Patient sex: F
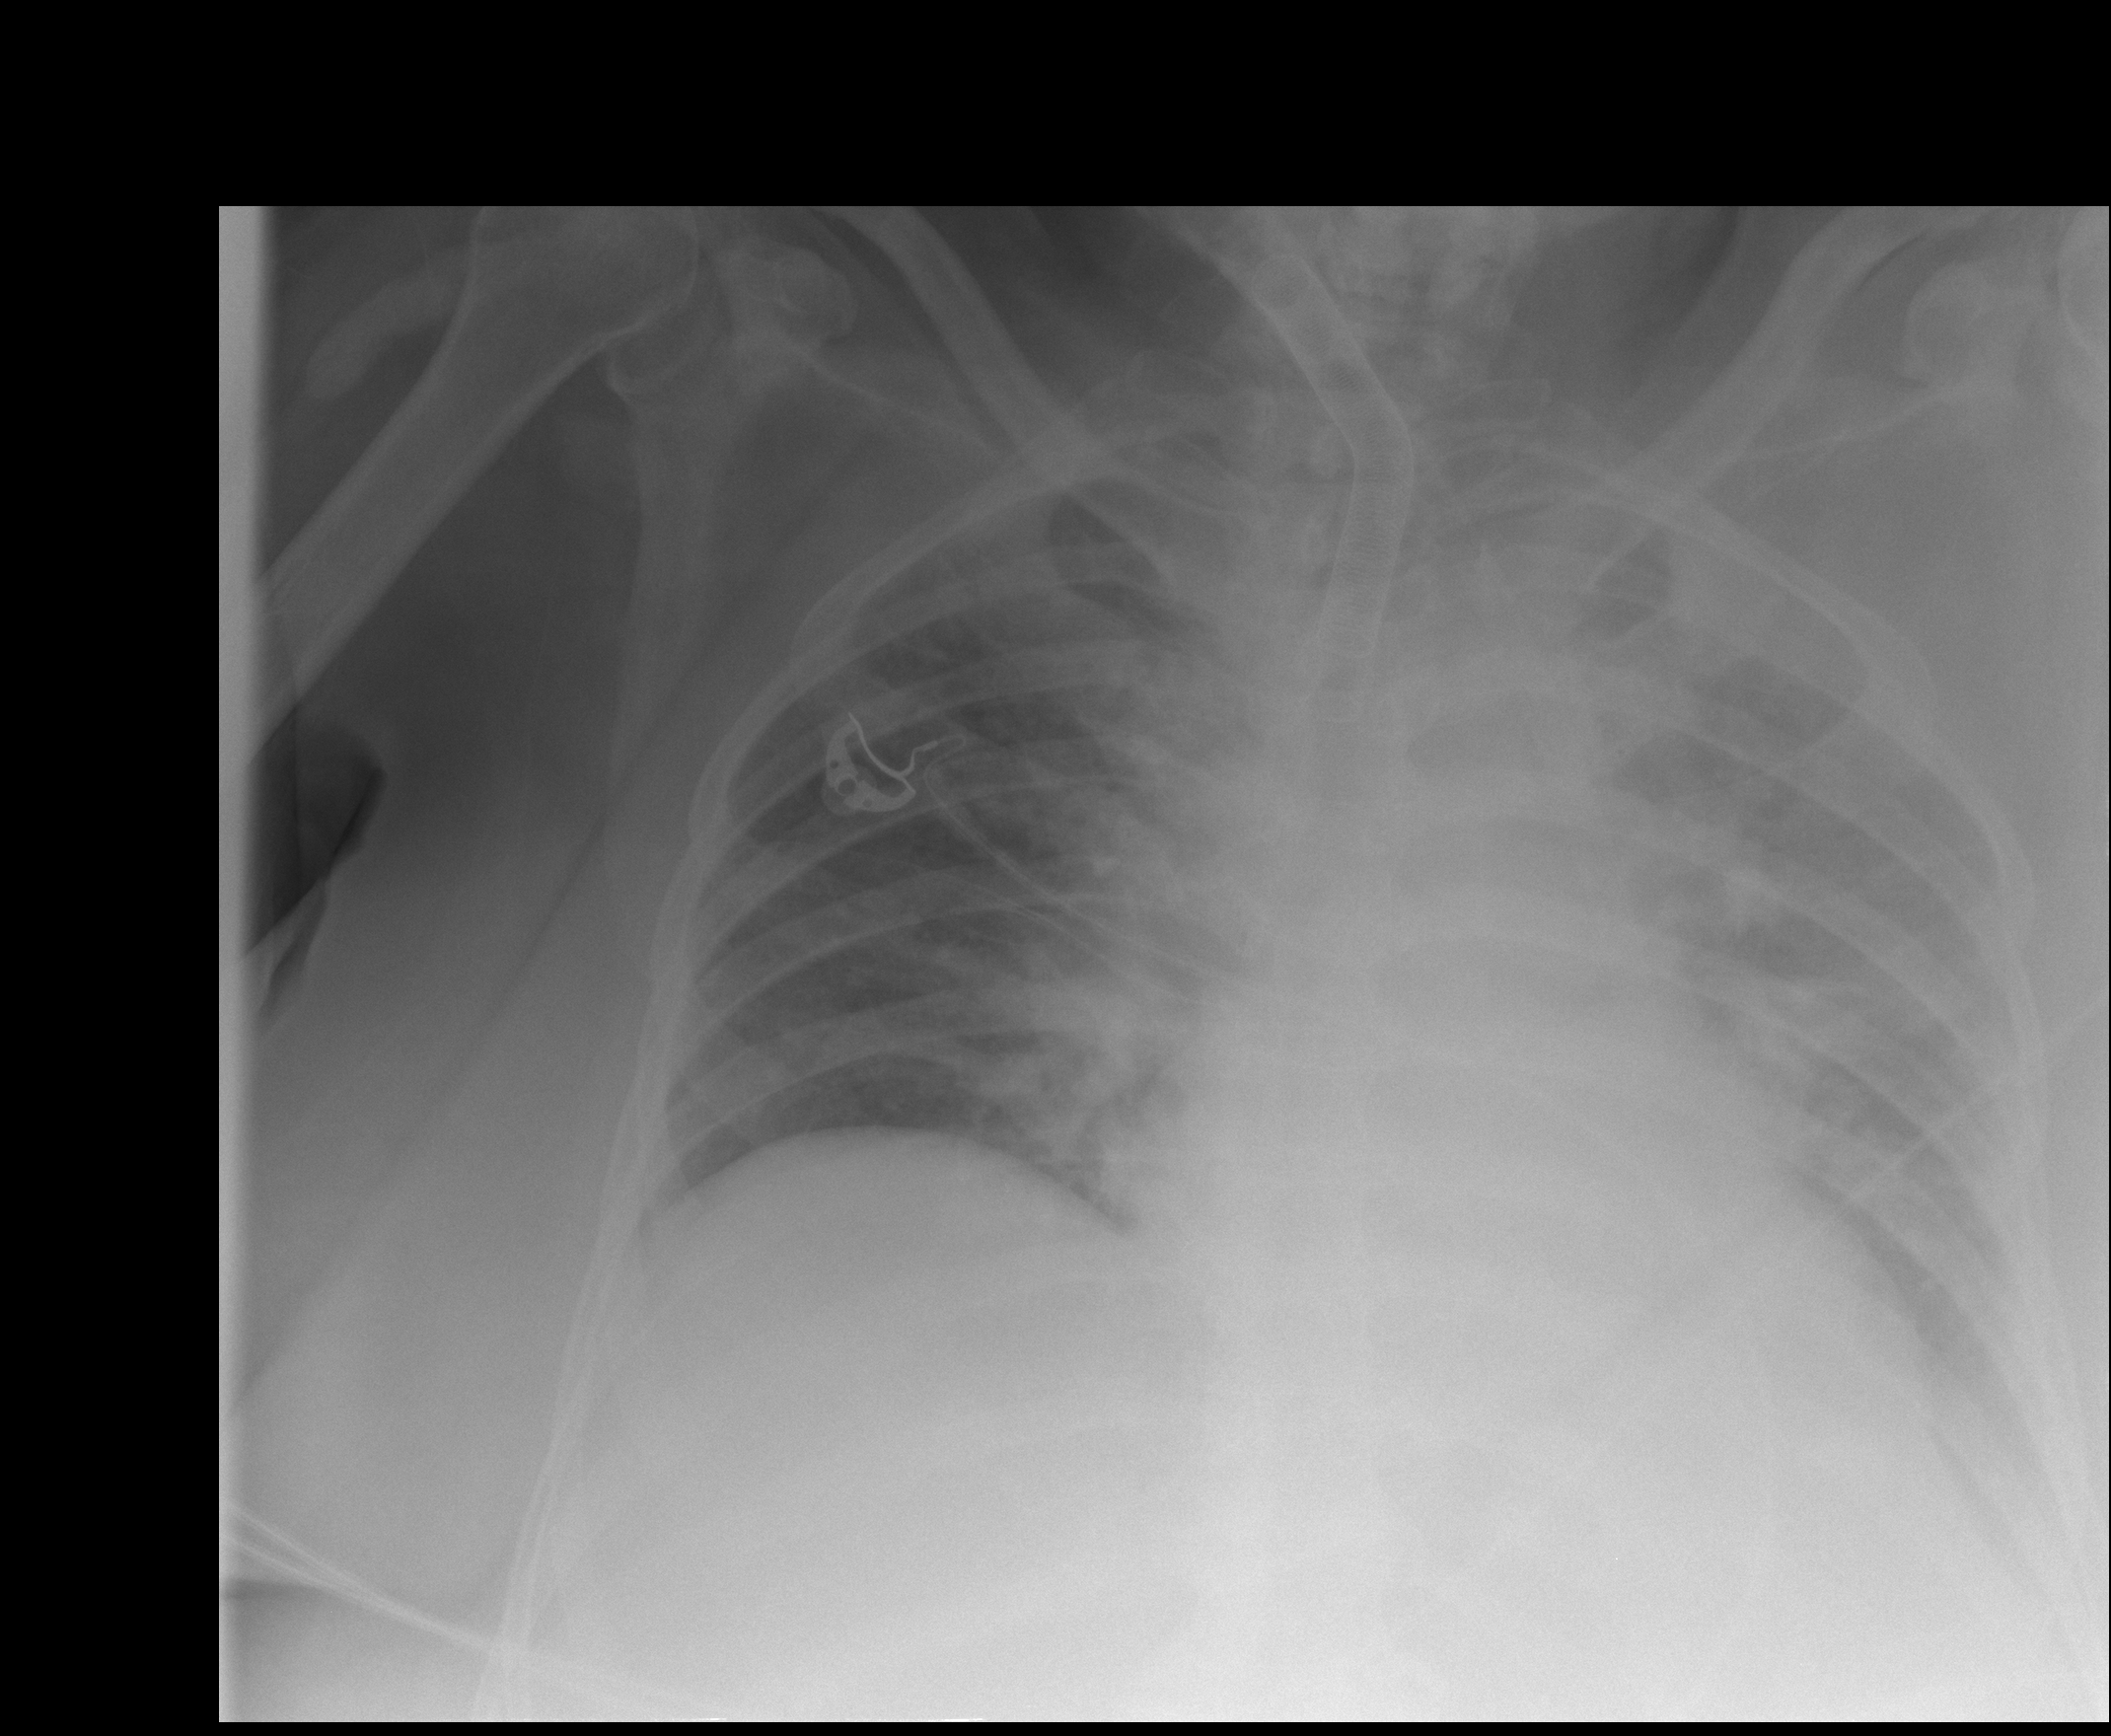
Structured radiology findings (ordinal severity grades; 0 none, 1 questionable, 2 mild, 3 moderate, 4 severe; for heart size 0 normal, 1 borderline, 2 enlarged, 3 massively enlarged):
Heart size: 2
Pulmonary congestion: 3
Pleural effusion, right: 2
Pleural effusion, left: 3
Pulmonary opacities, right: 0
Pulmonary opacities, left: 2
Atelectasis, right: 0
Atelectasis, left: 3